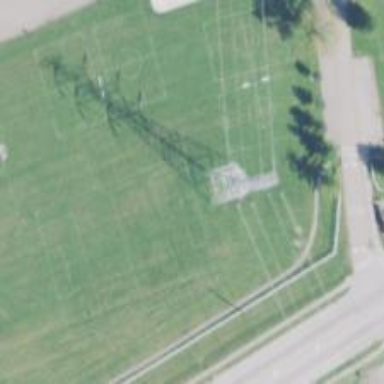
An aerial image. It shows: Lattice structure tower used for power transmission.